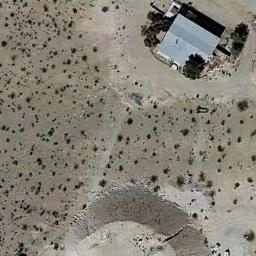
Label: residential